Question: I am new to Git, although I just managed to change file in my previous commit.

First commit in redbox let's call it R1 is the one with commited password. I made it accidentally, so I wanted to make change - just change the file where that password was. I managed to do it successfully, not from the first time.
So I the commits the "path" to my head - last commit is the green box. These commits are same as the red one, but without the password.
So everything is as I wanted it to be, but I want to remove the 3 commits that are in a red box, cause password is still there.
Can you tell me how to do it?
I understand that this might be a duplicate, but I have a picture so maybe it will help to understand better.
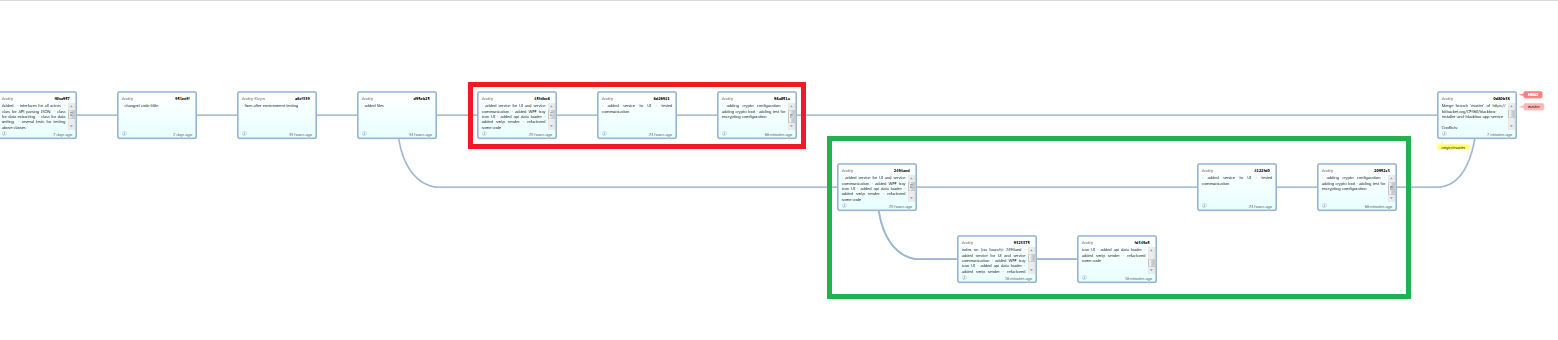
Answer: It looks like what you may be looking for is '$ git rebase -i' which will bring up the interactive mode for rebasing your commits. In interactive mode you can edit, squash, discard previous commits. This is a previous discussion about using interactive rebasing. <URL>
This should be enough to help you clear away the previous commits that contain the details that shouldn't be public.
In the future you can create a .gitignore file that will tell git to ignore certain files, which helps greatly with privacy and security issues. You can find more about .gitignore files <URL>.
In the future if this occurs you can easily erase a commit by using 'git reset --hard HEAD~1' which will bring you back to the commit before the head.
You can use 'git log' at any time to find a specific id of a commit that you want to jump back to with 'git reset --hard <sha1-commit-id>', but be advised this will delete the changes at your local working level.